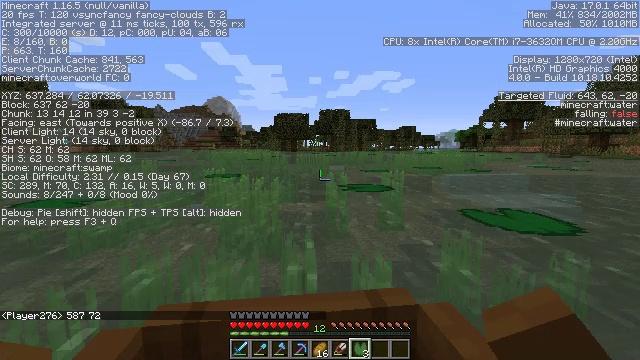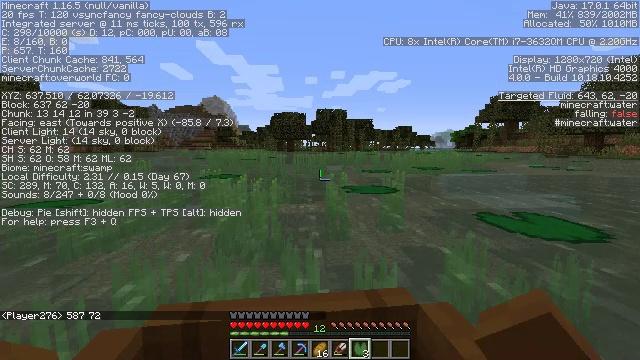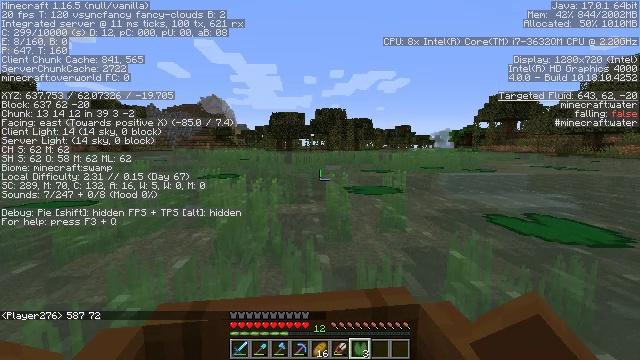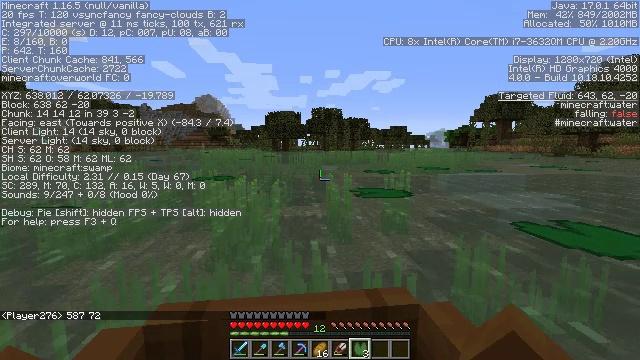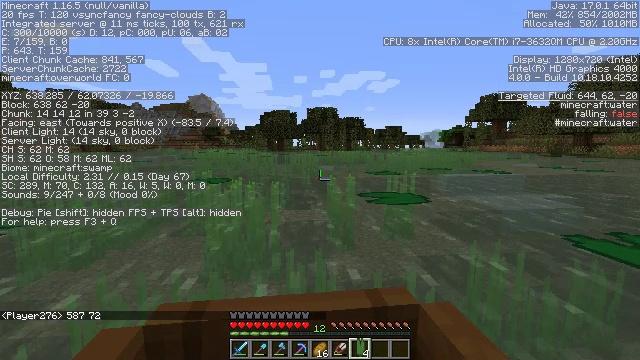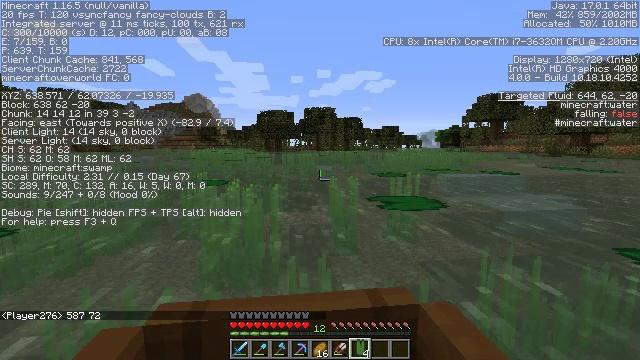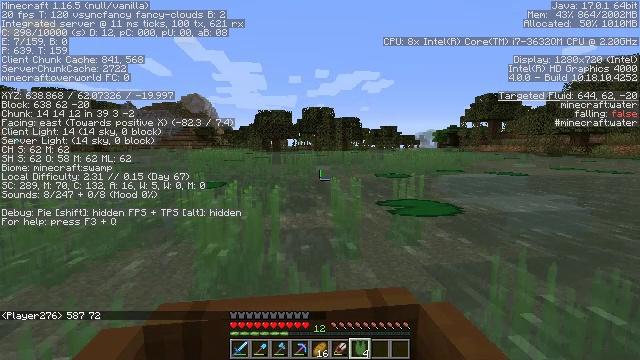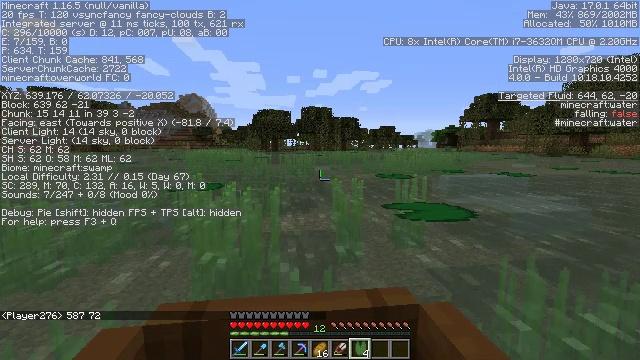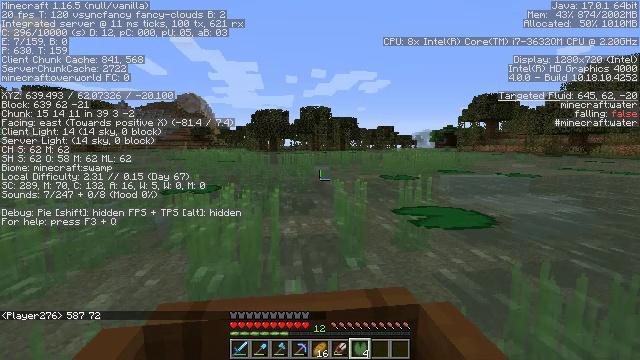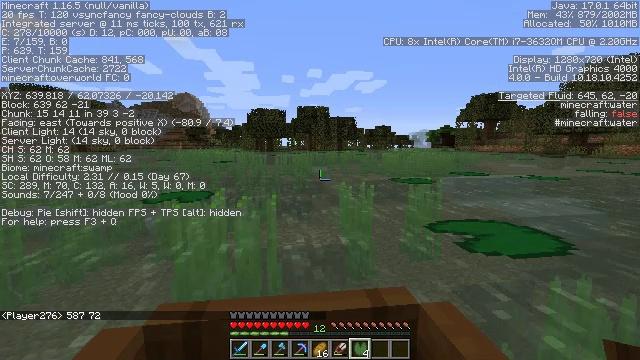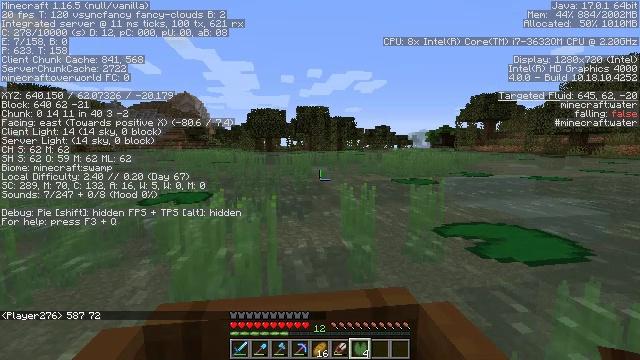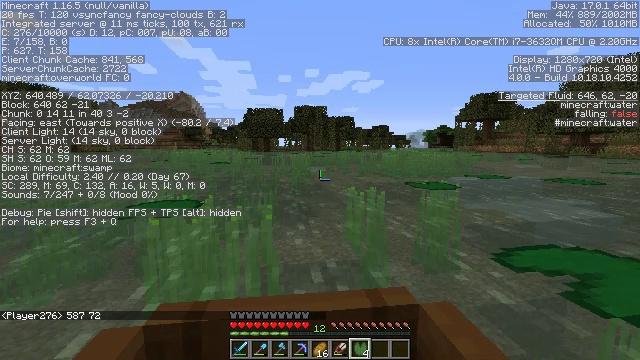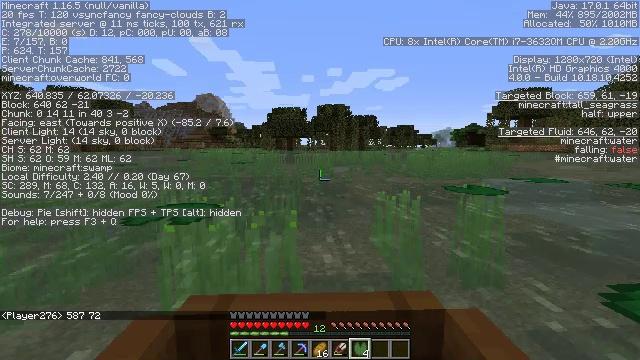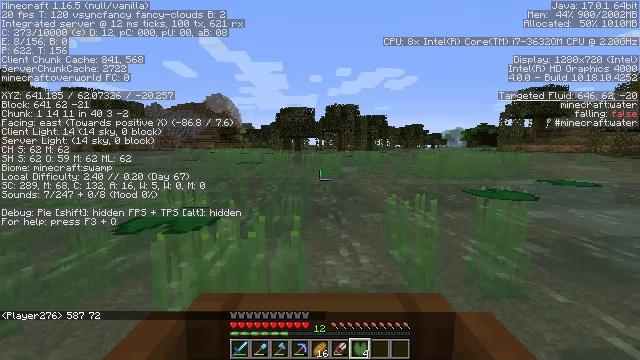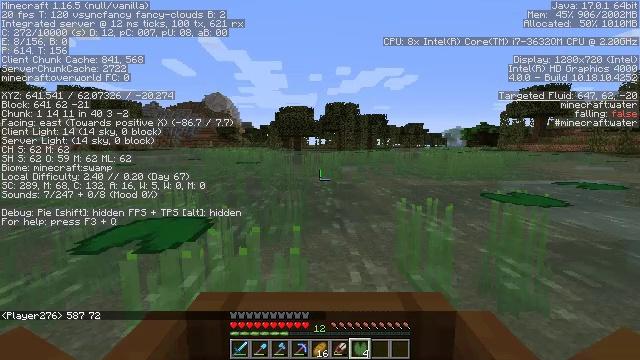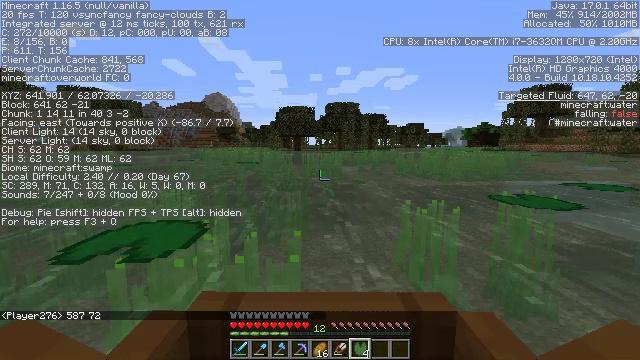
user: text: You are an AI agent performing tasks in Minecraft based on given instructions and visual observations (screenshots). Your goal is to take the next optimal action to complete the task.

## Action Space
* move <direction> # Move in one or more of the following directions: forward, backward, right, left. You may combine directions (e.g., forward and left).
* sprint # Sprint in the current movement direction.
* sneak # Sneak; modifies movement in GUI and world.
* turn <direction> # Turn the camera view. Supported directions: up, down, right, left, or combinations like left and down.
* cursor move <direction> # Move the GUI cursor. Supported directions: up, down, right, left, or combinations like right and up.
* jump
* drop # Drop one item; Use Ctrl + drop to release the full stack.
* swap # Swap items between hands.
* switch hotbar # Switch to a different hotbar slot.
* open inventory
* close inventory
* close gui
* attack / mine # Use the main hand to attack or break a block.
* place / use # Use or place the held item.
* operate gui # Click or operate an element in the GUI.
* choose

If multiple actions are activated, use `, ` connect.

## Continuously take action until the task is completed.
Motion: motion action
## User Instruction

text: Clear the seagrass to get an item.
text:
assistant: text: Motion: move forward
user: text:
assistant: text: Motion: move forward
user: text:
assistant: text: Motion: move forward
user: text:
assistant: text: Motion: move forward
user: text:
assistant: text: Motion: move forward
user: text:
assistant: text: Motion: move forward
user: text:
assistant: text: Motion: move forward
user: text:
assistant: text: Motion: move forward
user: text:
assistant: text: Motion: move forward
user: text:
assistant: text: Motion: move forward
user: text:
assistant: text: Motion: move forward
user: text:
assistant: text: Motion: move forward, turn left
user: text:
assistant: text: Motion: move forward, turn left
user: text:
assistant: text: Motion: move forward
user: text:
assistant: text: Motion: move forward
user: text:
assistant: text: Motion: move forward, turn left
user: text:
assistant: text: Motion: move forward, turn left
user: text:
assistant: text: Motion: move forward, turn left
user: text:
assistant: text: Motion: move forward
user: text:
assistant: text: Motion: no_op
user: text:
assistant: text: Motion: no_op
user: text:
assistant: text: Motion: no_op
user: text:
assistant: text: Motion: no_op
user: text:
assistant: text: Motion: no_op
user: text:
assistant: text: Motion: open gui
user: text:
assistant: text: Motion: no_op
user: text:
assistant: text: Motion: no_op
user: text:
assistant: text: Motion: no_op
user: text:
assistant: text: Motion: no_op
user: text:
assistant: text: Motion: no_op